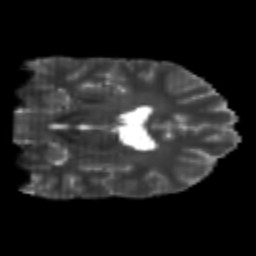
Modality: T2w
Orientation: coronal
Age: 21
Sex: male
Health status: healthy
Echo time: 0.074 s